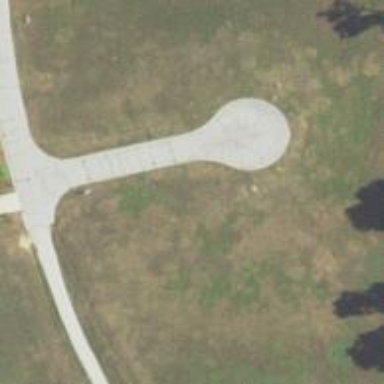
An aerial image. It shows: Turning circle on the road.